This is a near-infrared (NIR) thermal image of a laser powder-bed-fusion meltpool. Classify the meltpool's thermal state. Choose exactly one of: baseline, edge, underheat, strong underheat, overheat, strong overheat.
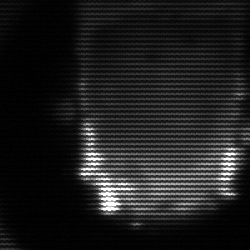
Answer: baseline